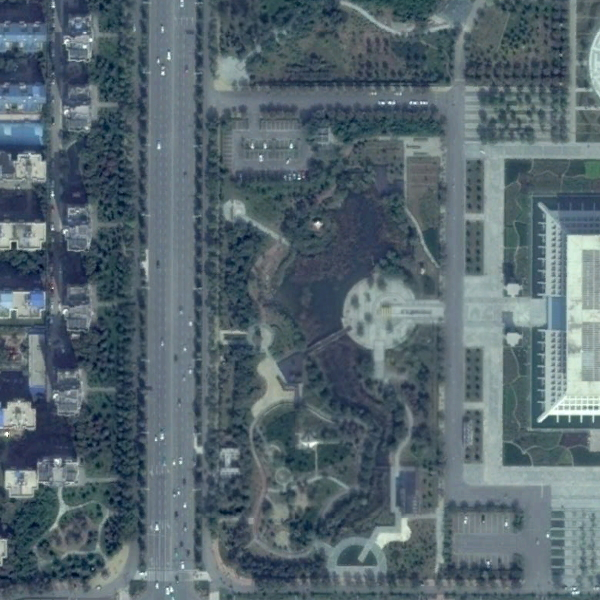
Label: Park